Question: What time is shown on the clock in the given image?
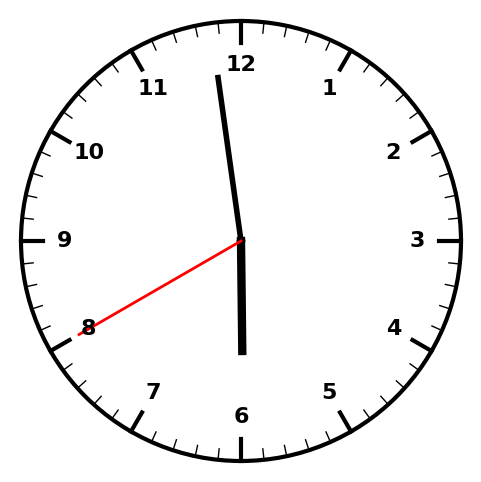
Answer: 05:58:40